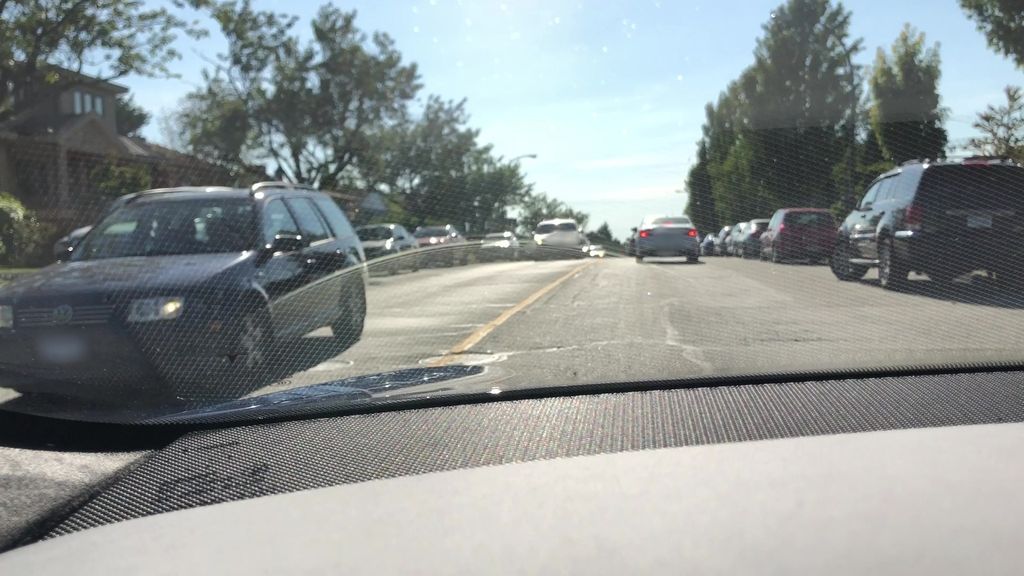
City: vancouver